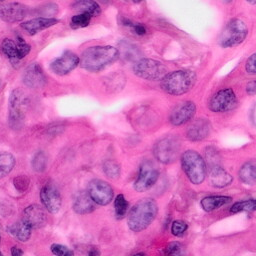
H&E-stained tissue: Pancreatic